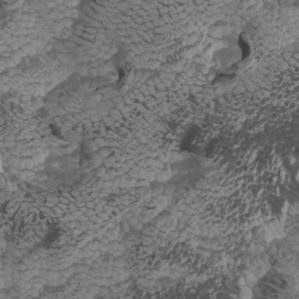
Label: non_frost